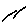
Label: line